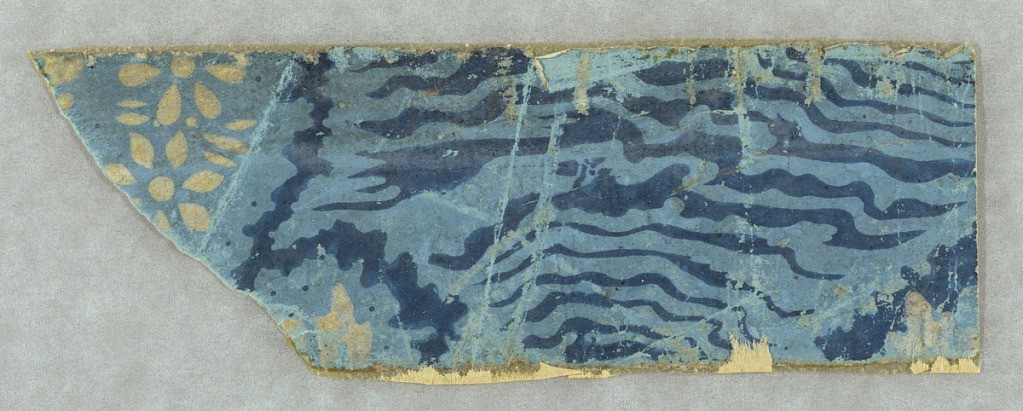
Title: Bandbox
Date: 1765–1818
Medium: Block-printed paper on pasteboard support
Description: Very small fragmentary piece, appearing to be simulated moire or wood grain design, printed in deep blue, with clusters of small stylized white flowers printed on light blue ground. At one extreme end is part of a wreath of seven-petaled flowers with centers, all in gray. Removed from a bandbox.